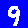
Digit: 9